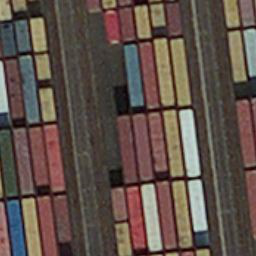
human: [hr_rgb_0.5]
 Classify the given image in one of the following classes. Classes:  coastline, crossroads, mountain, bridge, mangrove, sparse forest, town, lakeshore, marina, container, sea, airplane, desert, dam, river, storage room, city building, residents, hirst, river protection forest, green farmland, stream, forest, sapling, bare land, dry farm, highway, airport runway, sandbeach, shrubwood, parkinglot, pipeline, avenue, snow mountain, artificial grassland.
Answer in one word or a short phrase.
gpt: container